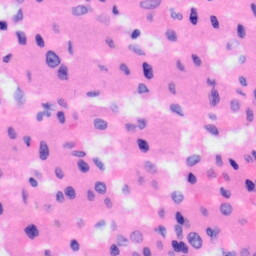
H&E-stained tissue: Liver